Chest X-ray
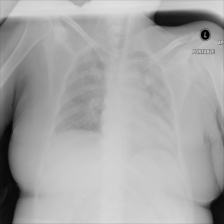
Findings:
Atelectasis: negative
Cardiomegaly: negative
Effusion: negative
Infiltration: negative
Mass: negative
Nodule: negative
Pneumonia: negative
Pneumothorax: negative
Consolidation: negative
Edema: negative
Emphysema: negative
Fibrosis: negative
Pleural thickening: negative
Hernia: negative